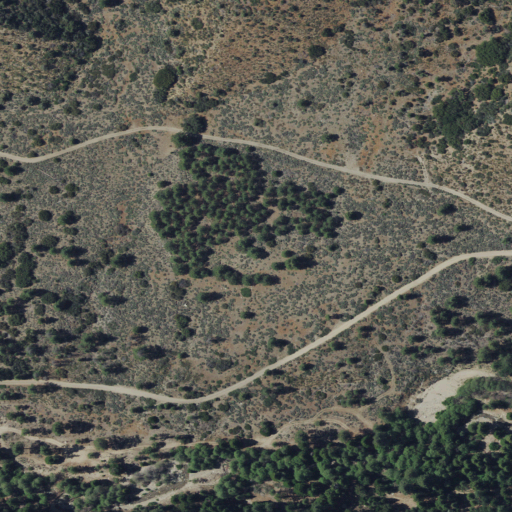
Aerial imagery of plain(s) in California named Burro Flats containing shrub, evergreen forest, open development, and low intensity development